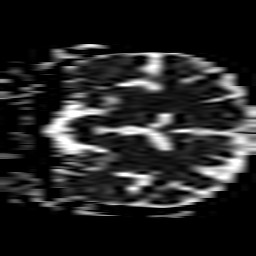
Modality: ADC
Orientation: coronal
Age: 74
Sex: male
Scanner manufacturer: philips
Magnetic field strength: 3 T
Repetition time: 3.762 s
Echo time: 0.06024 s